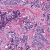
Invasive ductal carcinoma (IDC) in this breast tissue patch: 1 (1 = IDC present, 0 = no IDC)